五年级 · 立体几何学
明明在一个无盖的长方体木箱里, 摆了若干个 $1 \mathrm{dm}^{3}$ 的小正方体（如图）。做这个木箱至少要用木板( ) dm², 它的容积是( ) dm³3。(木箱的厚度忽略不计)

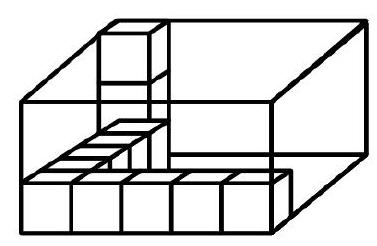
答案: 解$85 \quad 75$

【分析】体积为 $1 \mathrm{dm}^{3}$ 小正方体的棱长为 $1 \mathrm{dm}$, 长方体木箱的长是 $5 \mathrm{dm}$, 宽是 $5 \mathrm{dm}$, 高是 $3 \mathrm{dm}$, 利用 “长方体的表面积 $=（$ 长 $\times$ 宽 + 长 $\times$ 高 + 宽 $\times$ 高 $) \times 2$ ”表示出长方体的表面积, 木箱无盖, 最后减去一个上面的面积求出需要木板的面积, 利用“长方体的体积＝长 $\times$ 宽 $\times$ 高”求出木箱的容积, 据此解答。

【详解】分析可知, 长为 $5 \mathrm{dm}$, 宽为 $5 \mathrm{dm}$, 高为 $3 \mathrm{dm}$ 。

$$
(5 \times 5+5 \times 3+5 \times 3) \times 2-5 \times 5
$$

$=(25+15+15) \times 2-5 \times 5$

$=55 \times 2-5 \times 5$

$=110-25$

$=85\left(\mathrm{dm}^{2}\right)$

$5 \times 5 \times 3$

$=25 \times 3$

$=75\left(\mathrm{dm}^{3}\right)$

所以, 做这个木箱至少要用木板 $85 \mathrm{dm}^{2}$, 它的容积是 $75 \mathrm{dm}^{3}$ 。

【点睛】根据图形确定长方体的长、宽、高, 并掌握长方体的表面积和体积计算公式是解答题目的关键。